Interaction volume radius: 5 \u00c5
Interaction volume height: 10 \u00c5
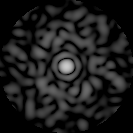
Disorder parameter: 0.8203